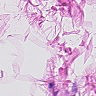
Metastatic tissue present: no